Field crop: maize
Growth stage: 2
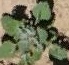
Species: chenopodium